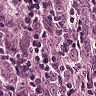
Metastatic tissue present: yes